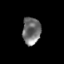
Tissue: skin
Cell type: Epithelial cells
Senescence score: 0.1727
Nuclear area (px): 485
Mean DAPI intensity: 112.93